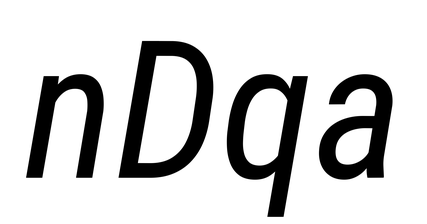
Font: Roboto-Italic_Condensed_Italic